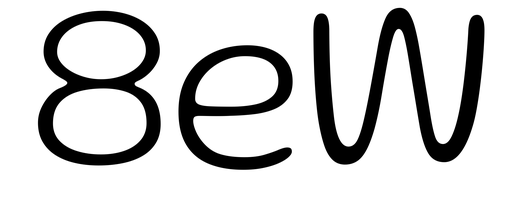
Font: Gluten_ExtraLight